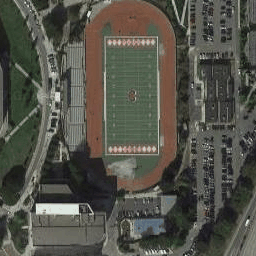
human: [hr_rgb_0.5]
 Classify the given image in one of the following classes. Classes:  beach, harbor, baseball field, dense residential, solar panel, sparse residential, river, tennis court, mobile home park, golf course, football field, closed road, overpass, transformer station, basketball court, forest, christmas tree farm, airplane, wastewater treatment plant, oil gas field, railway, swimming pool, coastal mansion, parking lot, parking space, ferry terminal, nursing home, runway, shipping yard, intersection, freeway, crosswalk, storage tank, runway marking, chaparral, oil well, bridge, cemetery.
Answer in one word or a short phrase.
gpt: football field